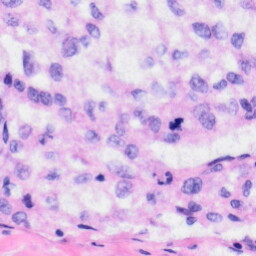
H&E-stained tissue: Liver